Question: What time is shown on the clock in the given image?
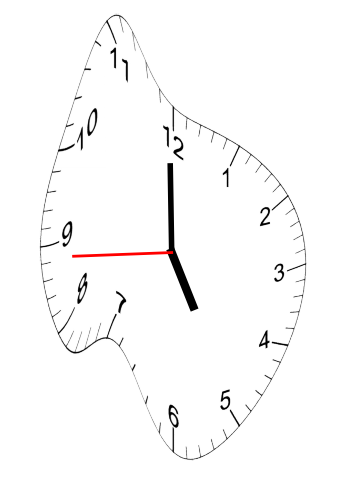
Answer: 04:59:44